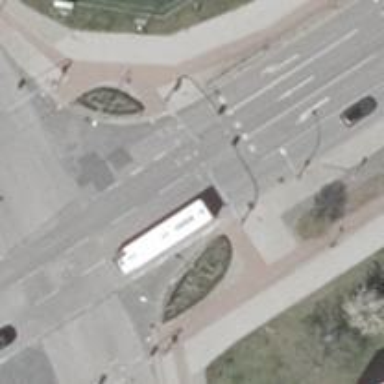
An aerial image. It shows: Road with traffic signals.